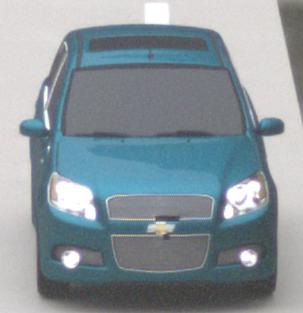
Make: Chevrolet
Model: Aveo 1.2
Detailed model: Aveo
Model produced from: 2008/06
Model produced until: 2011/01
Doors: 3
Color: blue
Road condition: dry road
Daytime: midday
Contrast: low contrast